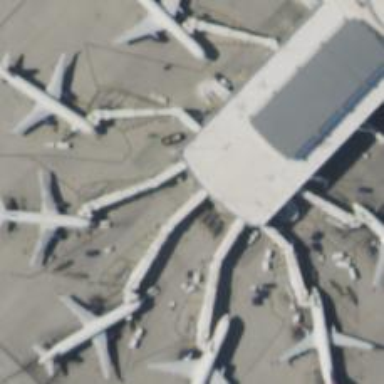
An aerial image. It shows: Airport gate.